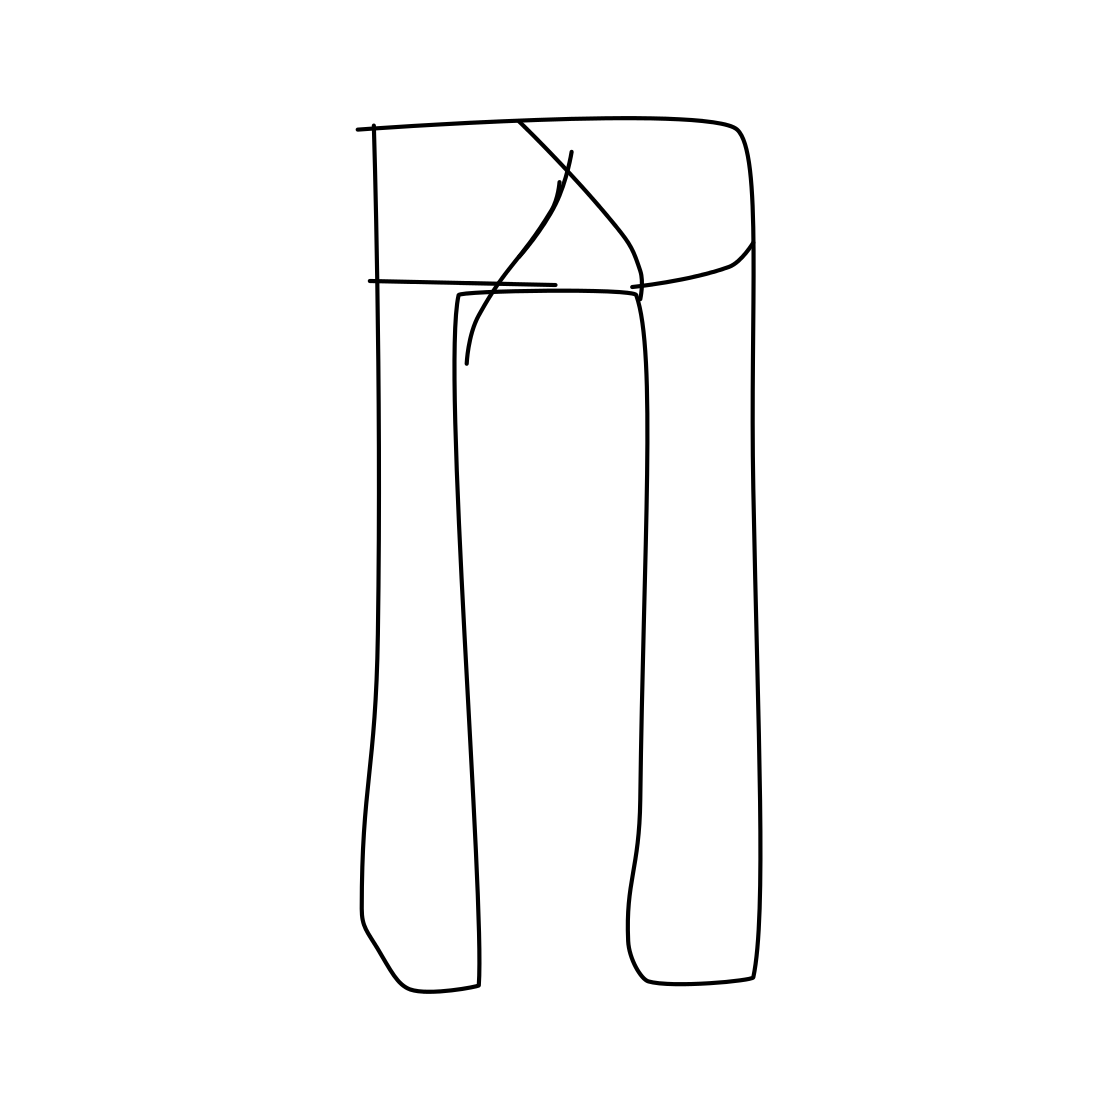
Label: trousers